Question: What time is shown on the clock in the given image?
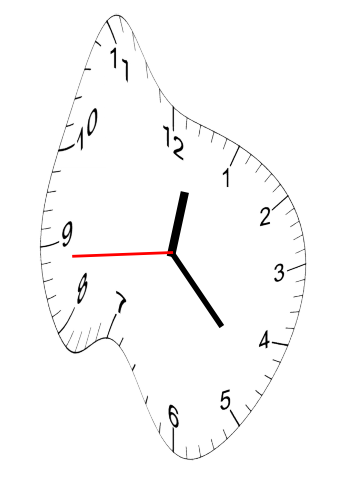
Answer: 12:22:44